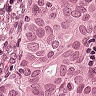
Metastatic tissue present: yes